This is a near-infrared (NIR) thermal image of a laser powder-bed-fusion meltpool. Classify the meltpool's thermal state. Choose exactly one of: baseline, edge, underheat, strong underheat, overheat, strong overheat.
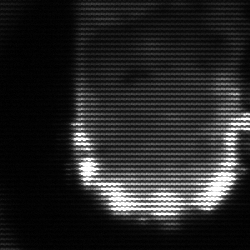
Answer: baseline